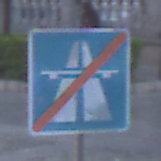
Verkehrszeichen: EndeAutbahn
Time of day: SunriseSunset
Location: Outdoor (Urban)
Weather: PartlyCloudy
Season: NotSpecified
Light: Natural